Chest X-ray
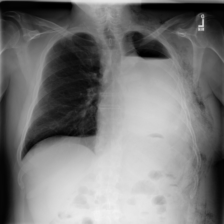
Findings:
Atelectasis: negative
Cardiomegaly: negative
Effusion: negative
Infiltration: negative
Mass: positive
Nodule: negative
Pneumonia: negative
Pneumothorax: negative
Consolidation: negative
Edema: negative
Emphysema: negative
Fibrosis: negative
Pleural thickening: negative
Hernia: negative